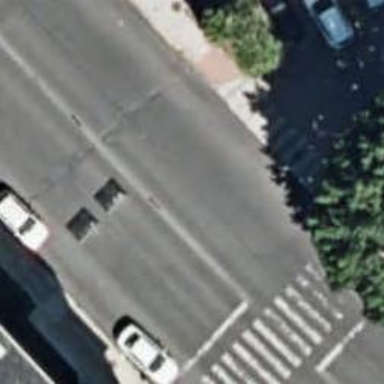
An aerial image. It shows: Traffic cushion.